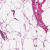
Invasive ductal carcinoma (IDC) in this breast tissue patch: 0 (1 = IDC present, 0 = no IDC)